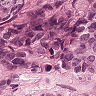
Metastatic tissue present: yes